Question: I was trying to understand on how to detect the two peaks from the histogram. There can be multiple but I need to pick the two highest. Basically what I need to to is that although I will have these peaks shifted left or right, I need to get hold of them. Their spread can vary and their PEAK values might change so I have to find a way to get hold of these two peaks in Matlab.
What I have done so far is to create a 5 value window. This window is populated with values from the histogram and a scan is performed. Each time I move 5-steps ahead to the next value and compare the previous window value with current. Which ever is greater is kept.
Is there a better way of doing this?

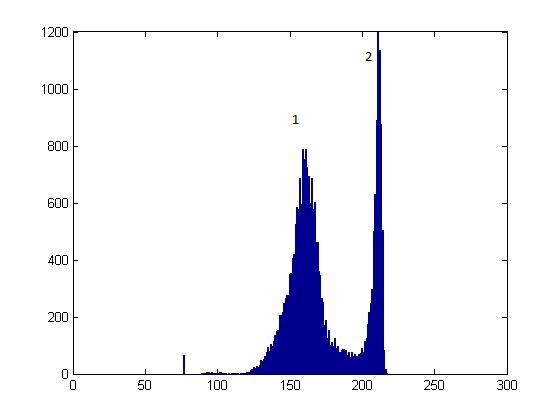
Answer: Return data from hist (or histc) function to a variable ('y = hist(x,bin);') and use <URL> FileExchange submission to find local maximums.
I have also used <URL> here with code example.